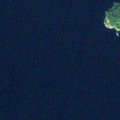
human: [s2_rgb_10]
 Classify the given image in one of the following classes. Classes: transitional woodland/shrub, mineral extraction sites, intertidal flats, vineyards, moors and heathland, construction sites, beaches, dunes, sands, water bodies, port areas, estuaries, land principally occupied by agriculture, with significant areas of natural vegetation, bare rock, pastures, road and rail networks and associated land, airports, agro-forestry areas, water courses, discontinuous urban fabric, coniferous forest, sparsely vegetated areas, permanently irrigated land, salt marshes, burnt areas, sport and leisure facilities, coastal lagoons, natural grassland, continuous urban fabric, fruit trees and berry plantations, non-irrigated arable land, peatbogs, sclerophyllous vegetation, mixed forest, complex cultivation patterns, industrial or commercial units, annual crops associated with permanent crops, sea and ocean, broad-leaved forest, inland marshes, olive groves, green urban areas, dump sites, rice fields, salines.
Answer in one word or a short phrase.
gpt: water bodies